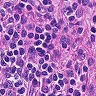
Metastatic tissue present: no